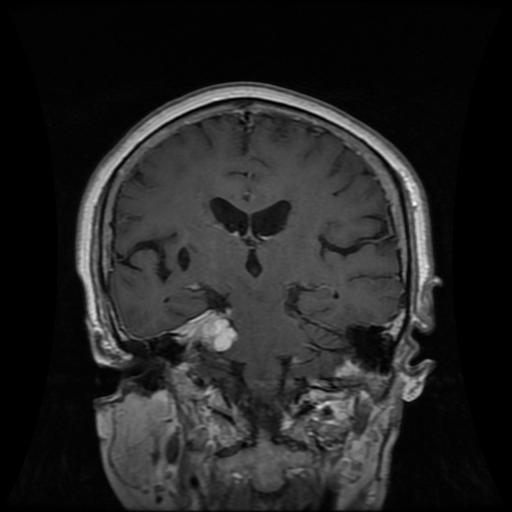
Label: meningioma